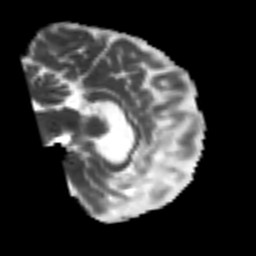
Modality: MD
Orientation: sagittal
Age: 56
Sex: male
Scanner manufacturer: siemens
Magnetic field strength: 3 T
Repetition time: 4.999 s
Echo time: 0.07946 s